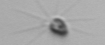
Label: Calciopappus